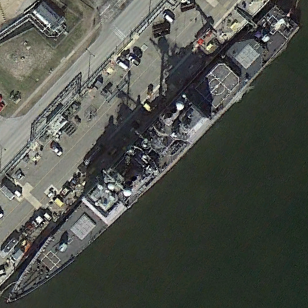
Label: cruiser